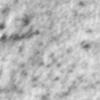
Label: no_change